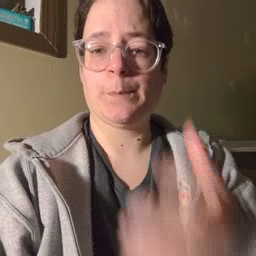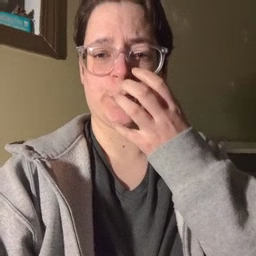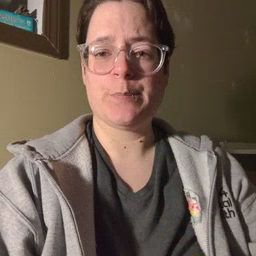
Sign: mad